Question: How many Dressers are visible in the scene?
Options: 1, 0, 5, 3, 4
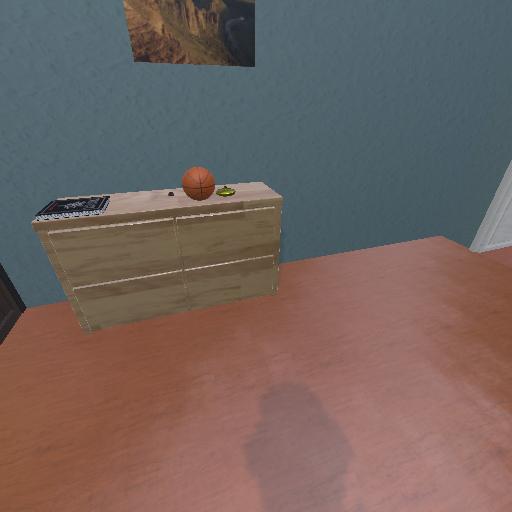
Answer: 1